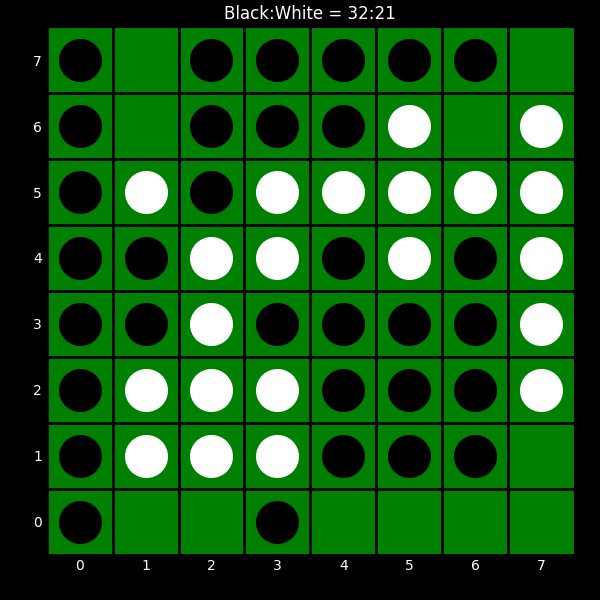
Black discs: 32
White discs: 21